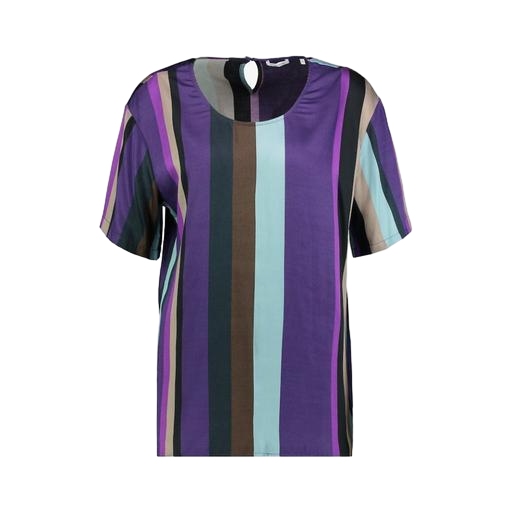
purple swing t-shirt only macy, multicolor elbow-sleeve top only macy, purple striped shirt, white background